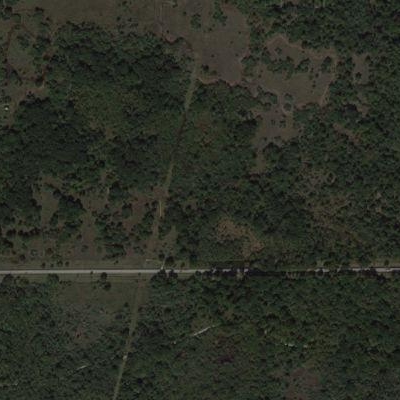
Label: Forest